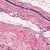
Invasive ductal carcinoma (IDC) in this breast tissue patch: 0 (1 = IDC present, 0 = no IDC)